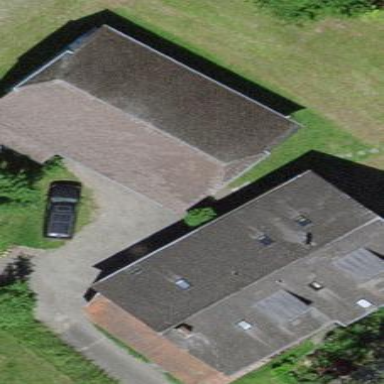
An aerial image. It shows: Rural barn.